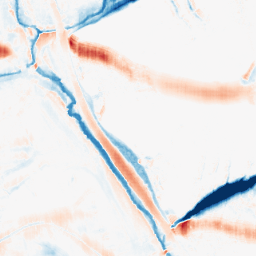
Category: morphological
Decomposition family: morphological_ellipse
Decomposition parameters: operation: average
width: 30
height: 10
Upsampling method: sinc_blackman
Upsampling parameters: scale: 2
kernel_size: 4
Upsampling scale: 2